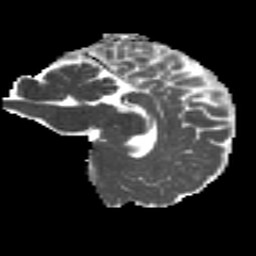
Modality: MD
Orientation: sagittal
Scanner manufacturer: siemens
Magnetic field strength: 3 T
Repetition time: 4.16 s
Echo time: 0.0806 s